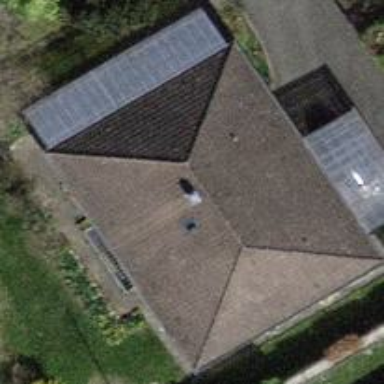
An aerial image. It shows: Building with tiled roof.